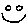
Label: smiley face